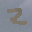
Label: 2